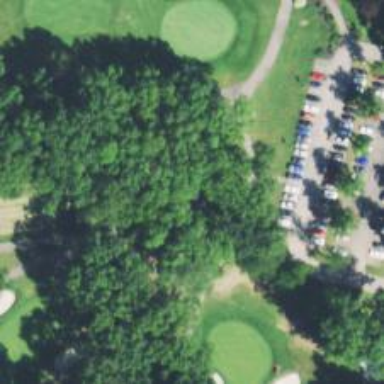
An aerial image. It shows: Path for golf carts.